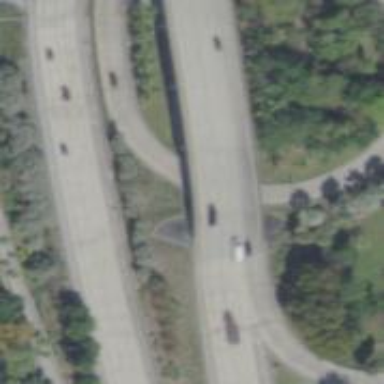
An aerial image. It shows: Motorway junction.